Interaction volume radius: 5 \u00c5
Interaction volume height: 45 \u00c5
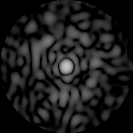
Disorder parameter: 0.8287